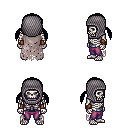
a pixel art fantasy rpg character, male body template, skeleton, gray tattered cape, magenta pants, raven twin-tailed hairstyle, chain hood, cloth bracers, four views (front, back, left, right), 2x2 character sprite sheet, small pixel art, hard edges, no anti-aliasing